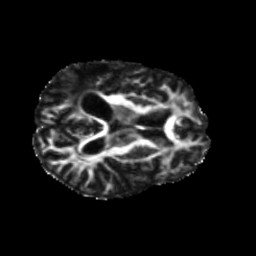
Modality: FA
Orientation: axial
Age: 58
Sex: female
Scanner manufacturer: siemens
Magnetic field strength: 3 T
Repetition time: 5.25 s
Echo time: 0.08 s